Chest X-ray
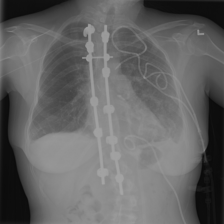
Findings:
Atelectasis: negative
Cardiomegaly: negative
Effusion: negative
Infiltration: positive
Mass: negative
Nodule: negative
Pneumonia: negative
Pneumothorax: negative
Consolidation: negative
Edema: negative
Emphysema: negative
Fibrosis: negative
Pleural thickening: negative
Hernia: negative